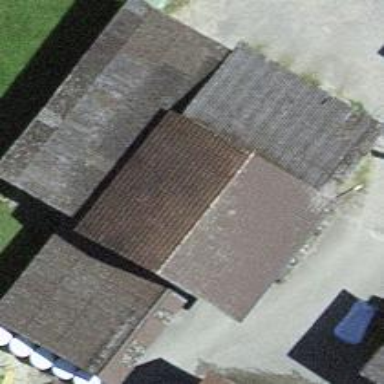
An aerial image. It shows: Rural barn.